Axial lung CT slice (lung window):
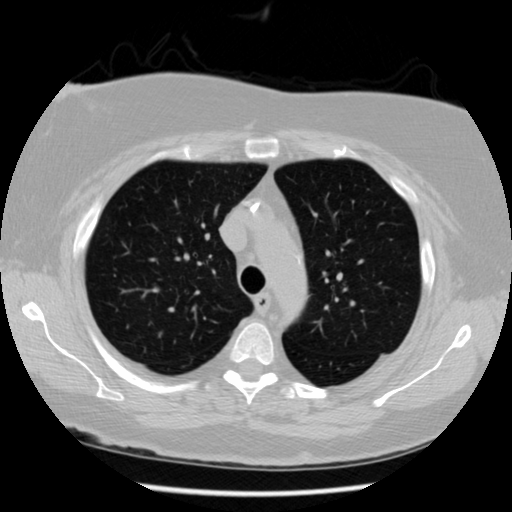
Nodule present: no